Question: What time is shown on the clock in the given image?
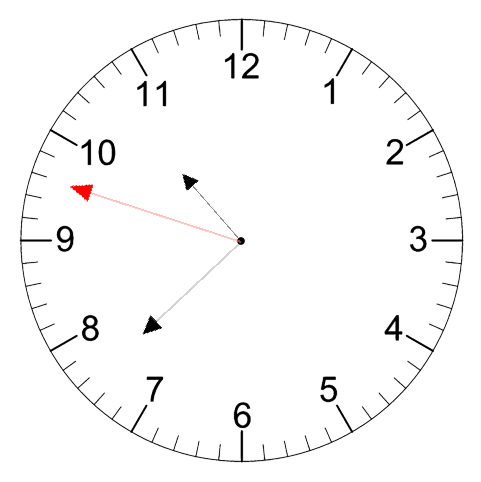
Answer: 10:37:48